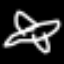
Label: airplane